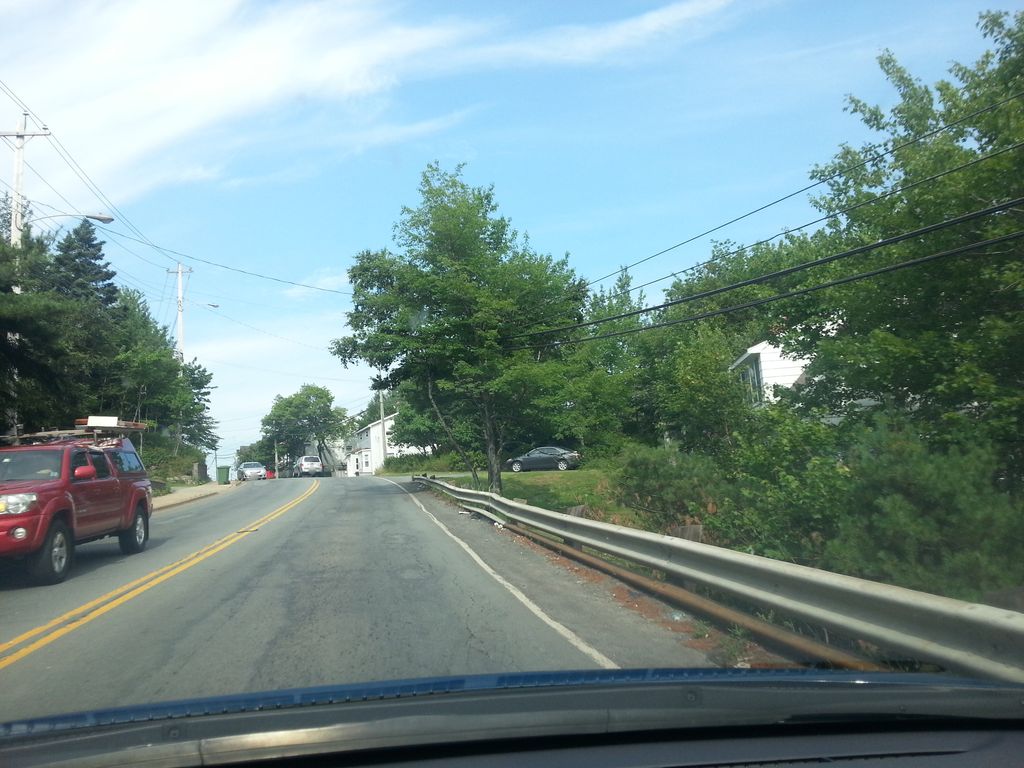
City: halifax